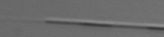
Label: Leptocylindrus